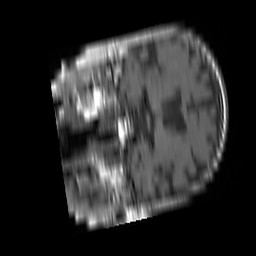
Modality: T1w
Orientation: coronal
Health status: ill
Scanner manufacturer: siemens
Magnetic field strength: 1.5 T
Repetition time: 0.55 s
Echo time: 0.0099 s